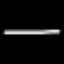
Label: line